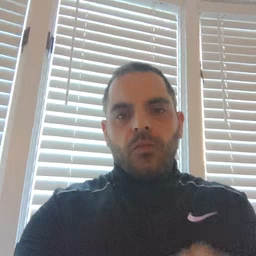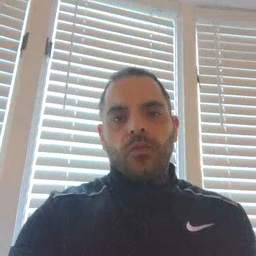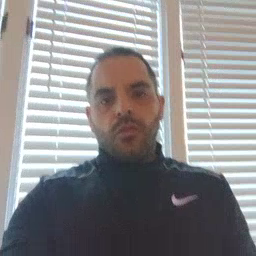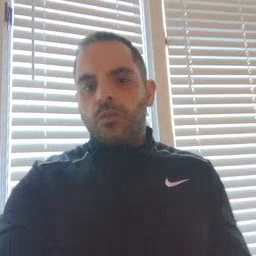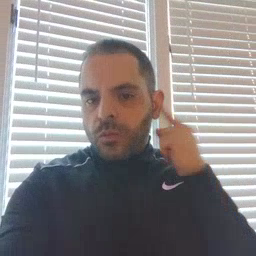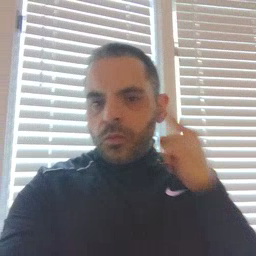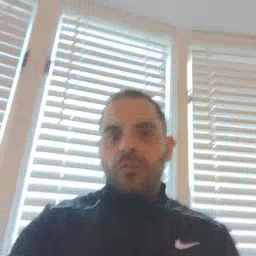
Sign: ear